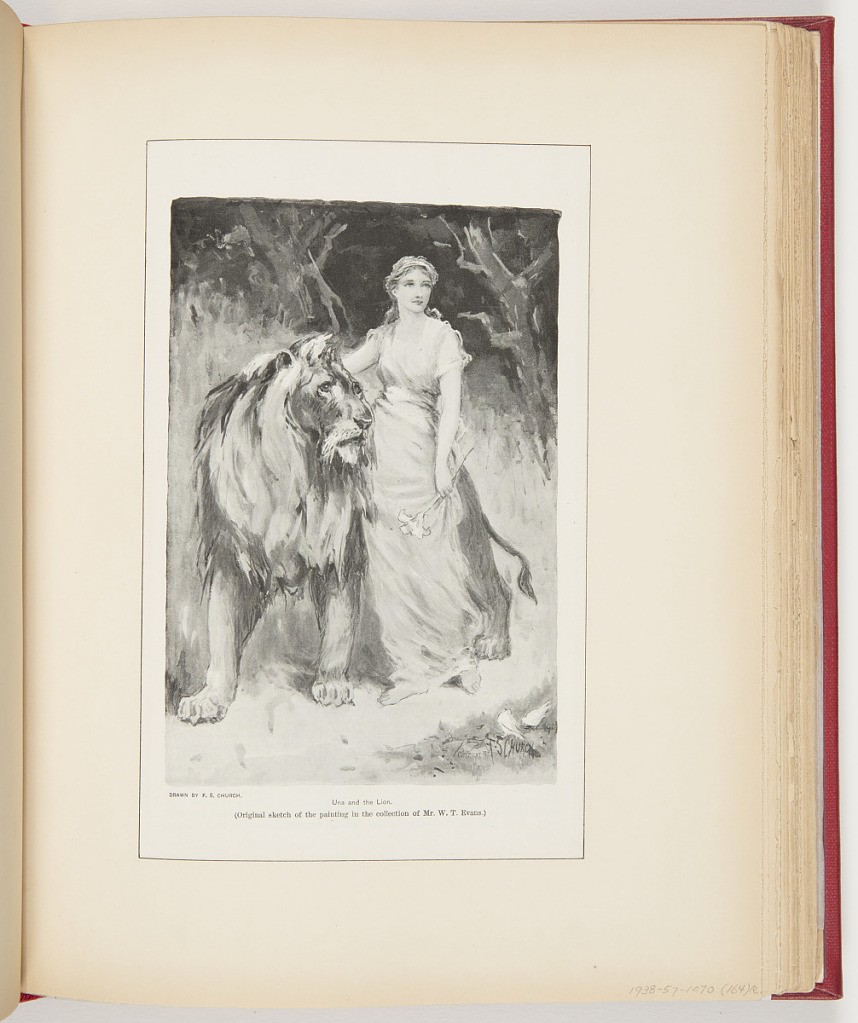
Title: Excerpt from "An Artist Among Animals" from Scribner's Magazine (XIV, No. 6, December 1893, p. 753, 754)
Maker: Frederick Stuart Church, American, 1842–1924
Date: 1893
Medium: Printed in black ink on paper
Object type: Ephemera
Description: Article clipping from Scribner's Magazine on Frederick Stuart Church and his creative process. On page 753, an illustration shows a woman woman wearing long flowy dress, holding flower in left hand with a lion on her right. On page 754, an illustration on the top left shows a woman with leopards on either side of her. Below on the left, a woman with a snake on her neck.